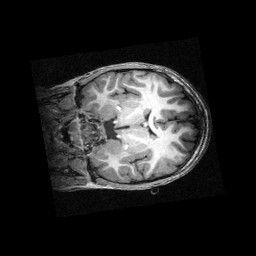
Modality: T1w
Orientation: coronal
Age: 8
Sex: female
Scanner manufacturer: siemens
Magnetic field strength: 3 T
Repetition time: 2.3 s
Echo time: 0.00336 s